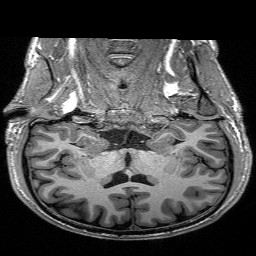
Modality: T1w
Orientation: sagittal
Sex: male